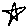
Label: star